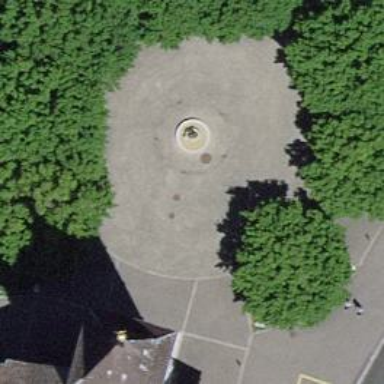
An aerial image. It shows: Fountain.